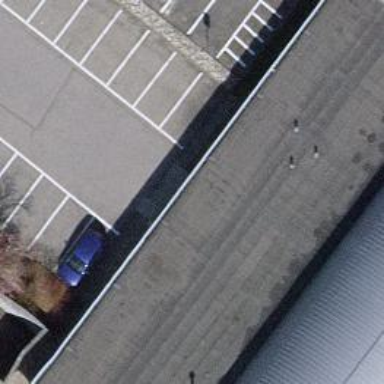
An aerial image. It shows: Parking aisle designated as service road.